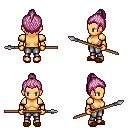
a pixel art fantasy rpg character, female body template, human, tanned skin, gold arm armor, metal pants, pink short topknot hairstyle, brown slippers, spear, four views (front, back, left, right), 2x2 character sprite sheet, small pixel art, hard edges, no anti-aliasing